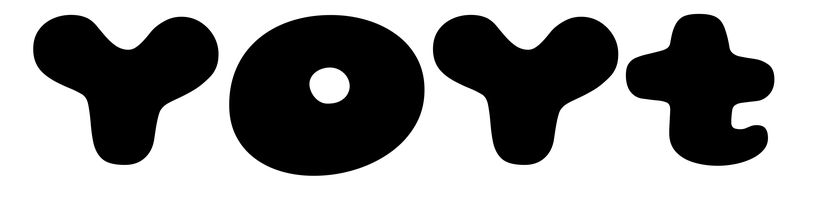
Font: Gluten_Black